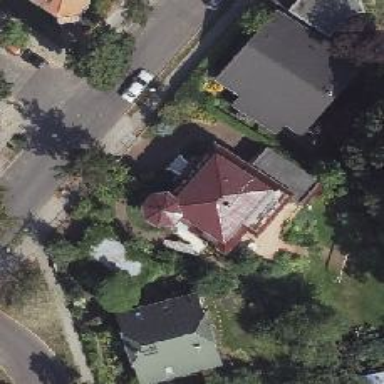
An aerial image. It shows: Detached building with mansard roof shape.